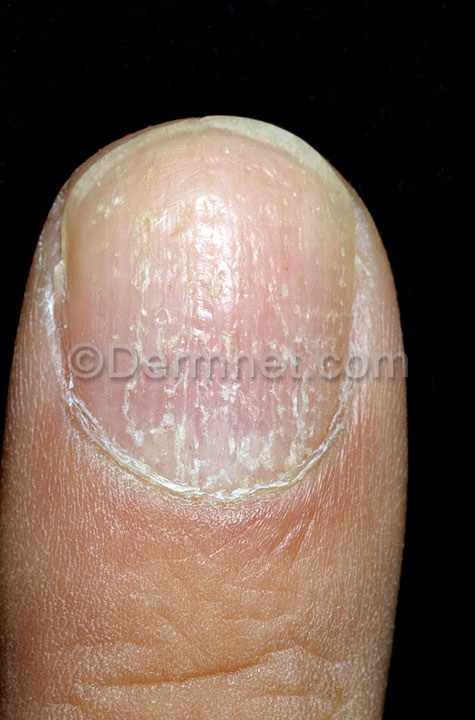
Disease: Nail Fungus and other Nail Disease